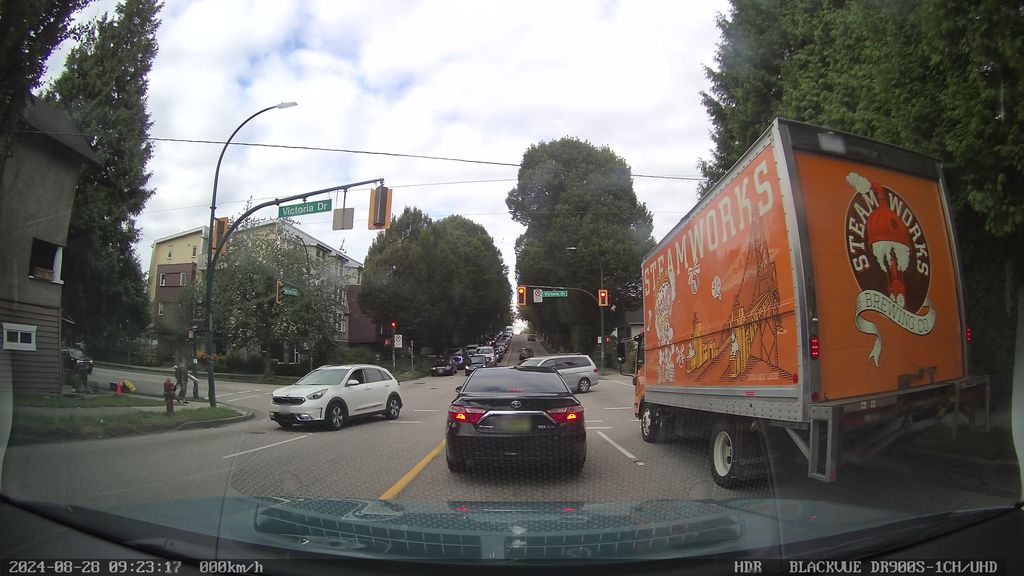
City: vancouver